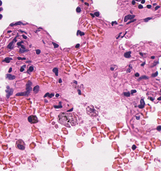
Tumor epithelial tissue: no
Tumor-associated stroma tissue: no
Normal tissue: yes